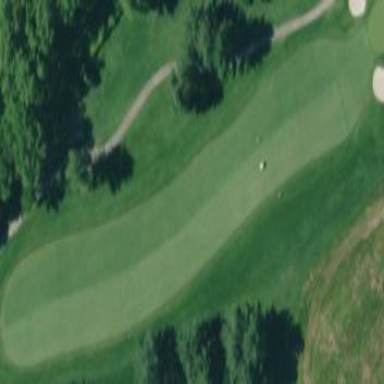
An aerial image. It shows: Scenic golf fairway.